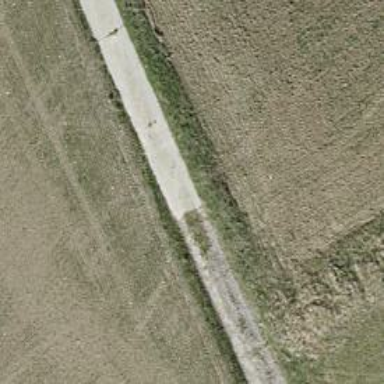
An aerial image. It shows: Well-maintained track road of grade 1.